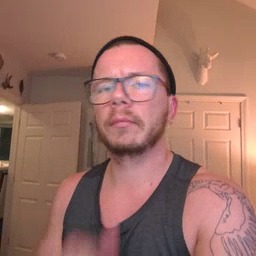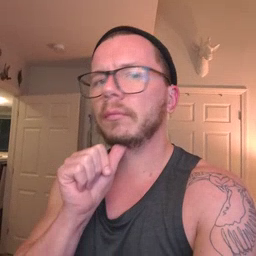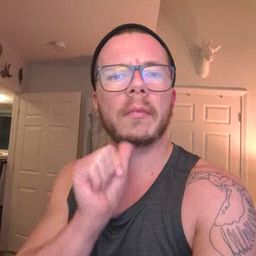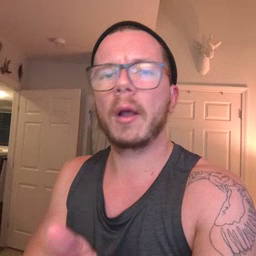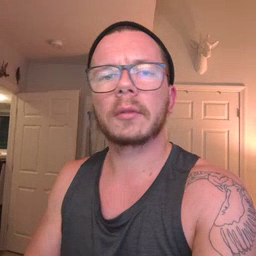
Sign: not